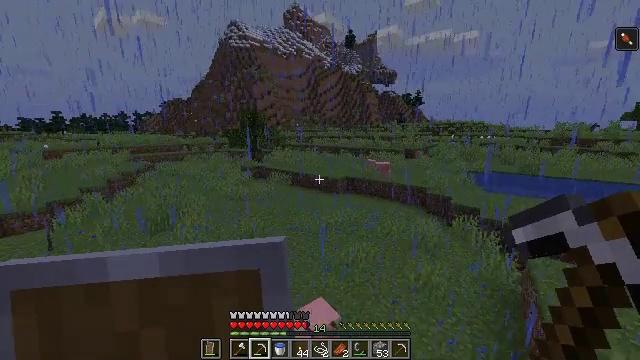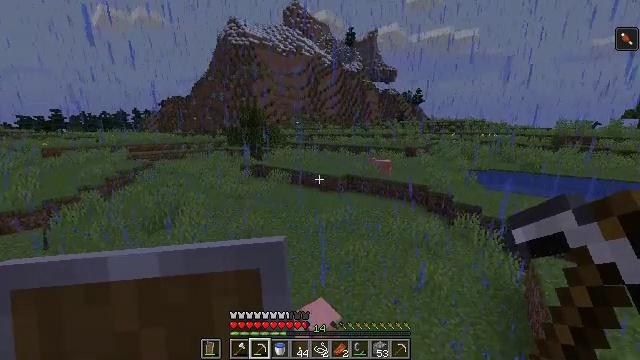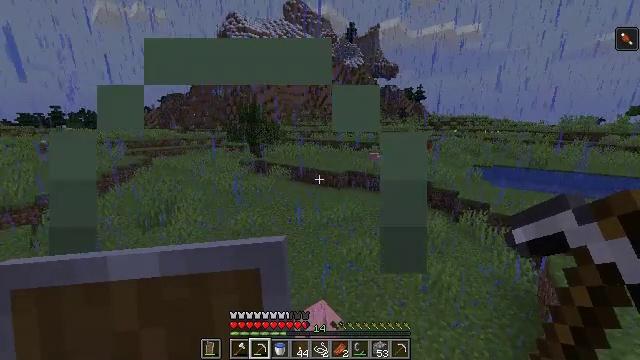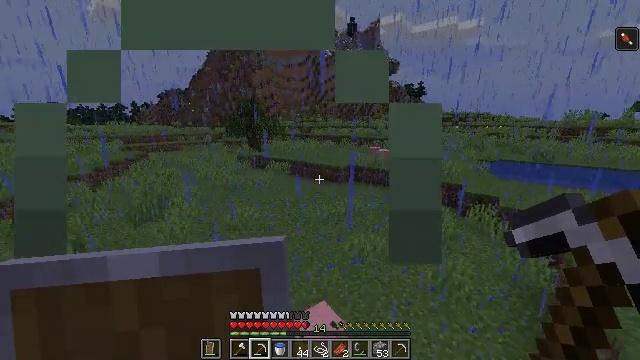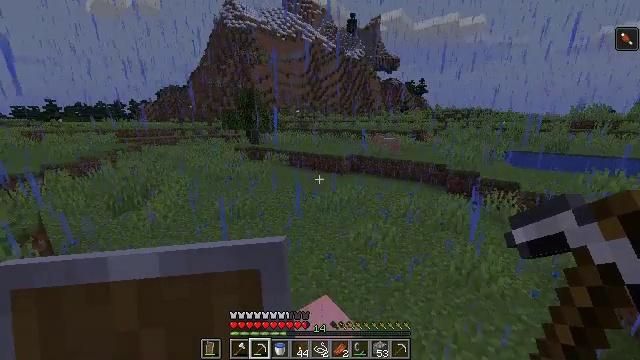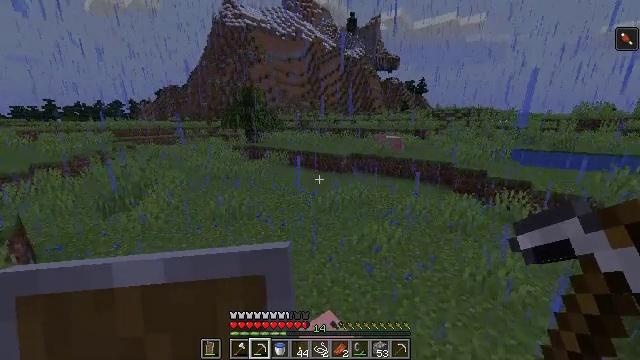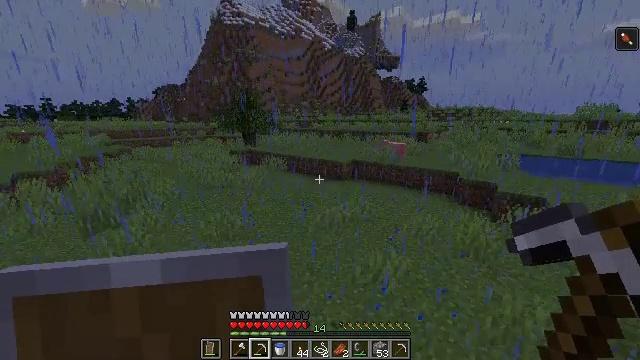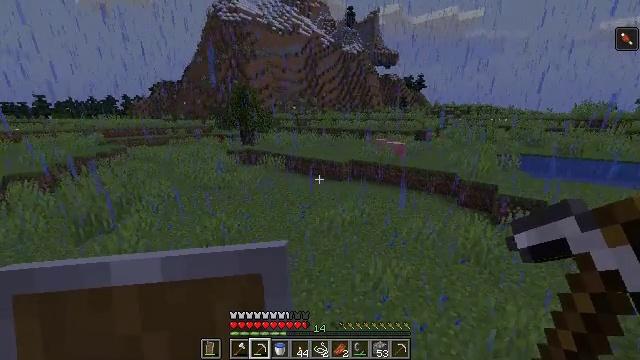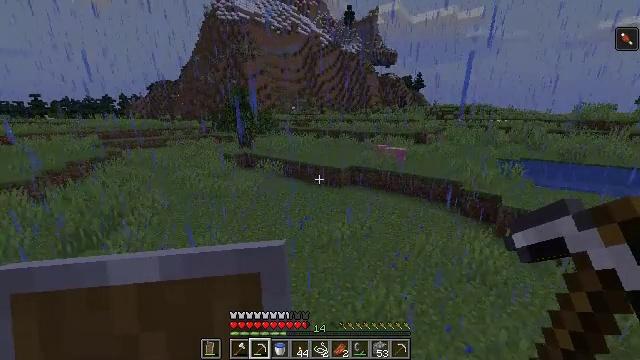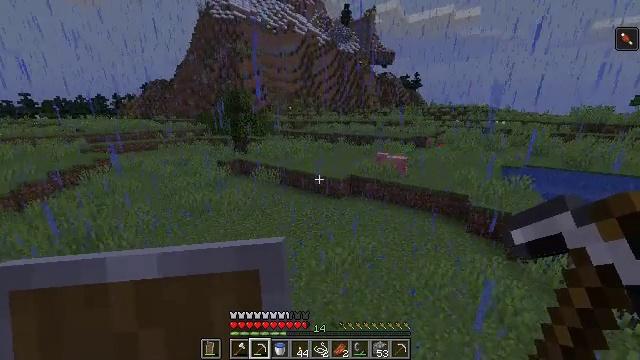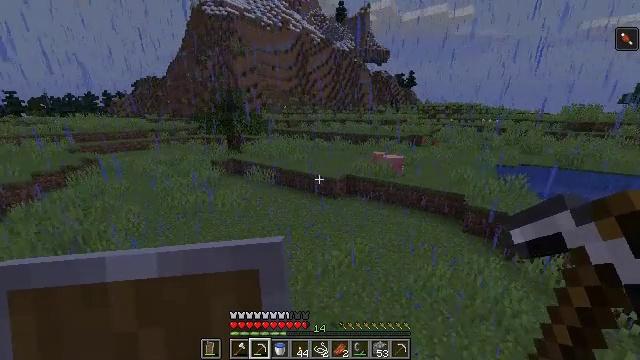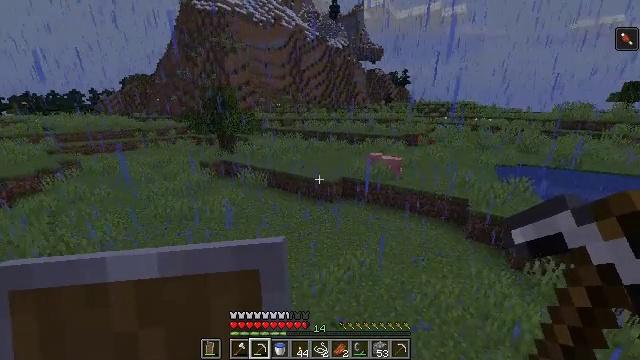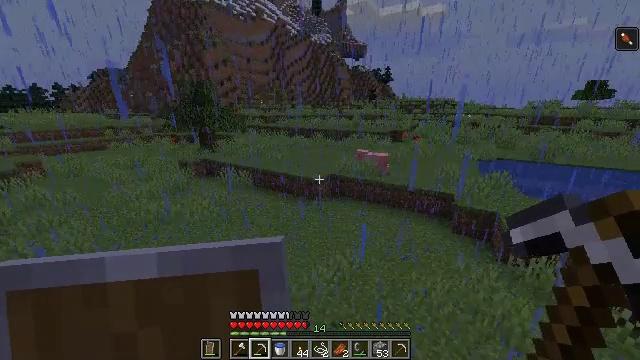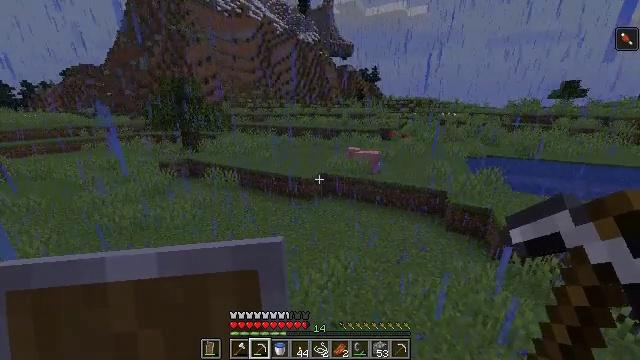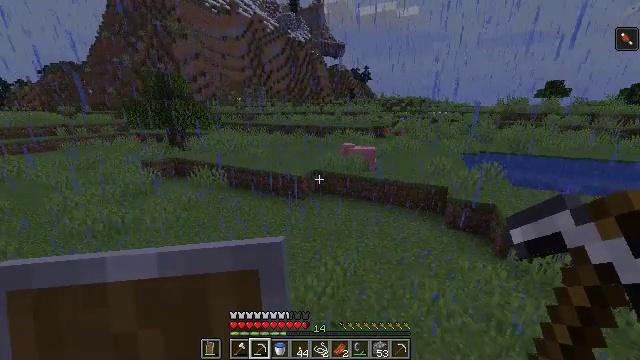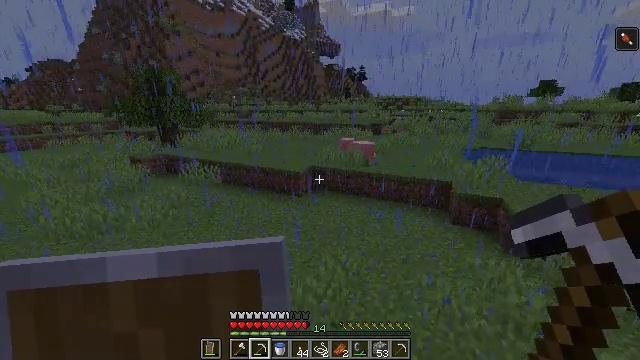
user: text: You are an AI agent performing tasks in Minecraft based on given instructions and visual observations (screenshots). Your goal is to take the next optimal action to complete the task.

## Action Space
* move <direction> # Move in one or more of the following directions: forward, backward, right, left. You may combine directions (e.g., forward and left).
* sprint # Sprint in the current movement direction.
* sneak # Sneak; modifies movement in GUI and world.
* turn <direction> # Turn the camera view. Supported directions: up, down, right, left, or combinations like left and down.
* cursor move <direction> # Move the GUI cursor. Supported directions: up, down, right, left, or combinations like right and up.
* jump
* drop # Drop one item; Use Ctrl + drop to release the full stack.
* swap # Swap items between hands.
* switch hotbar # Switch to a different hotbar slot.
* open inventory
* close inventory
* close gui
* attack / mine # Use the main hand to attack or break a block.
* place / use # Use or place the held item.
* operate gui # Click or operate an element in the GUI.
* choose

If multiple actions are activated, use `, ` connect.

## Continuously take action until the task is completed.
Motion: motion action
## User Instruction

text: Remove the yellow bed.
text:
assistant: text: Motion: move forward, sprint, jump
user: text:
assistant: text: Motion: move forward, sprint, jump
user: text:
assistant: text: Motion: move forward, sprint, jump
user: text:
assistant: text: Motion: move forward, sprint, jump
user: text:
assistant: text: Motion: move forward, sprint, jump
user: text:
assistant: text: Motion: move forward, sprint, jump
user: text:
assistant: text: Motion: move forward, sprint, jump
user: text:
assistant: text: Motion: move forward, jump
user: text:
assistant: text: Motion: move forward, sprint, jump
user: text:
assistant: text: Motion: move forward, sprint, turn right, jump
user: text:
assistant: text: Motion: move forward, sprint, turn right, jump
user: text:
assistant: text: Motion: move forward, sprint, turn right, jump
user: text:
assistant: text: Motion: move forward, sprint, turn right, jump
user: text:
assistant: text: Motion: move forward, turn right, jump
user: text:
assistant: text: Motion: move forward, turn right, jump
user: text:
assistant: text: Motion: move forward, jump
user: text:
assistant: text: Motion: move forward, turn right, jump
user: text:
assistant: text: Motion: move forward, turn right and up, jump
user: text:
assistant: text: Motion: move forward, turn right, jump
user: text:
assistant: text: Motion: move forward, turn up, jump
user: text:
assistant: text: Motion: move forward, turn left and up, jump
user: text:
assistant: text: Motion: move forward, turn left and up, jump
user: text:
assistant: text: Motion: move forward, turn left, jump
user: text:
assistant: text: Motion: move forward, turn left, jump
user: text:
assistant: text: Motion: move forward, turn left, jump
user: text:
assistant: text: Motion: move forward, turn left, jump
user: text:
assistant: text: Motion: move forward, turn left, jump
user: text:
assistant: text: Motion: move forward, jump
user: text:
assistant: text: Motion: move forward, jump
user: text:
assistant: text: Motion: move forward, jump